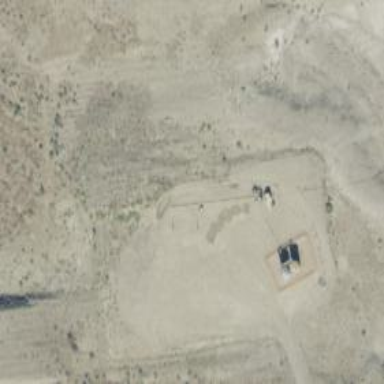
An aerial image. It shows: Petroleum well.